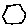
Label: hexagon